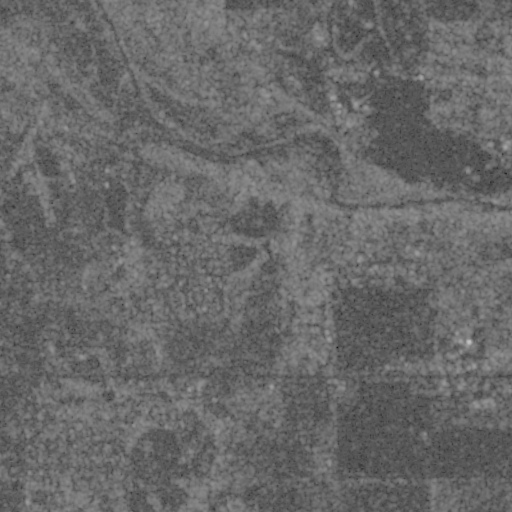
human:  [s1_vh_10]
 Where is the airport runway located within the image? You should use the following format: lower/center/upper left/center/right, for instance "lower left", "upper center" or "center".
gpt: The airport runway is located in the lower center of the image.
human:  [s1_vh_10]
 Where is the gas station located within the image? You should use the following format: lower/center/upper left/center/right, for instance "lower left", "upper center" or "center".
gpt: The gas station is located in the lower right of the image.
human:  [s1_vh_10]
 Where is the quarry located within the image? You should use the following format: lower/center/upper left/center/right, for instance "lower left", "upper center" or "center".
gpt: The quarry is located in the upper right of the image.
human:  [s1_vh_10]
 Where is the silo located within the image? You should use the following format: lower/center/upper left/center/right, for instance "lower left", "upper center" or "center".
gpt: The silo is located in the center of the image.
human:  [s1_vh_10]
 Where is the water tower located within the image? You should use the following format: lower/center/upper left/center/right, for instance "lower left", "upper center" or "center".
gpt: The water tower is located in the center of the image.
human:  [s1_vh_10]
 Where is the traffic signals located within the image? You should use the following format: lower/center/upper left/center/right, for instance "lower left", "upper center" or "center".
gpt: The traffic signals is located in the lower right of the image.
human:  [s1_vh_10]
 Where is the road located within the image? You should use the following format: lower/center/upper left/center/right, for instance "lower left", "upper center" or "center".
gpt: There is no road in the image.

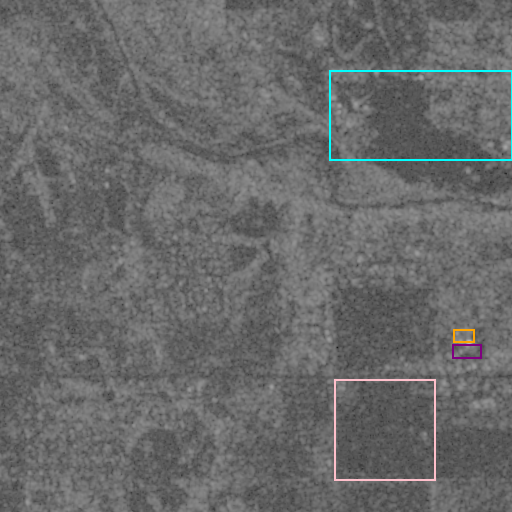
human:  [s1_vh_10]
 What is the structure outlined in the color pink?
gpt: The structure outlined in pink is a crop field.
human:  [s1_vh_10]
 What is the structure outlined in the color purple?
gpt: The structure outlined in purple is a parking lot.
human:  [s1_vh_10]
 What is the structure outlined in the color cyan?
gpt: The structure outlined in cyan is a quarry.
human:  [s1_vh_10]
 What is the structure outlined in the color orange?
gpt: The structure outlined in orange is a building.
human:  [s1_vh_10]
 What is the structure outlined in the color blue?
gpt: There is no blue outline.